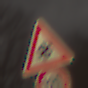
Verkehrszeichen: SchneeOderEisglaette
Zusatzzeichen unten: Geschwindigkeit120
Umgebung: Outdoor, Nature
Tageszeit: Midday
Wetter: Overcast
Licht: Natural
Jahreszeit: NotSpecified
Kontrast: LowContrast